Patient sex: M
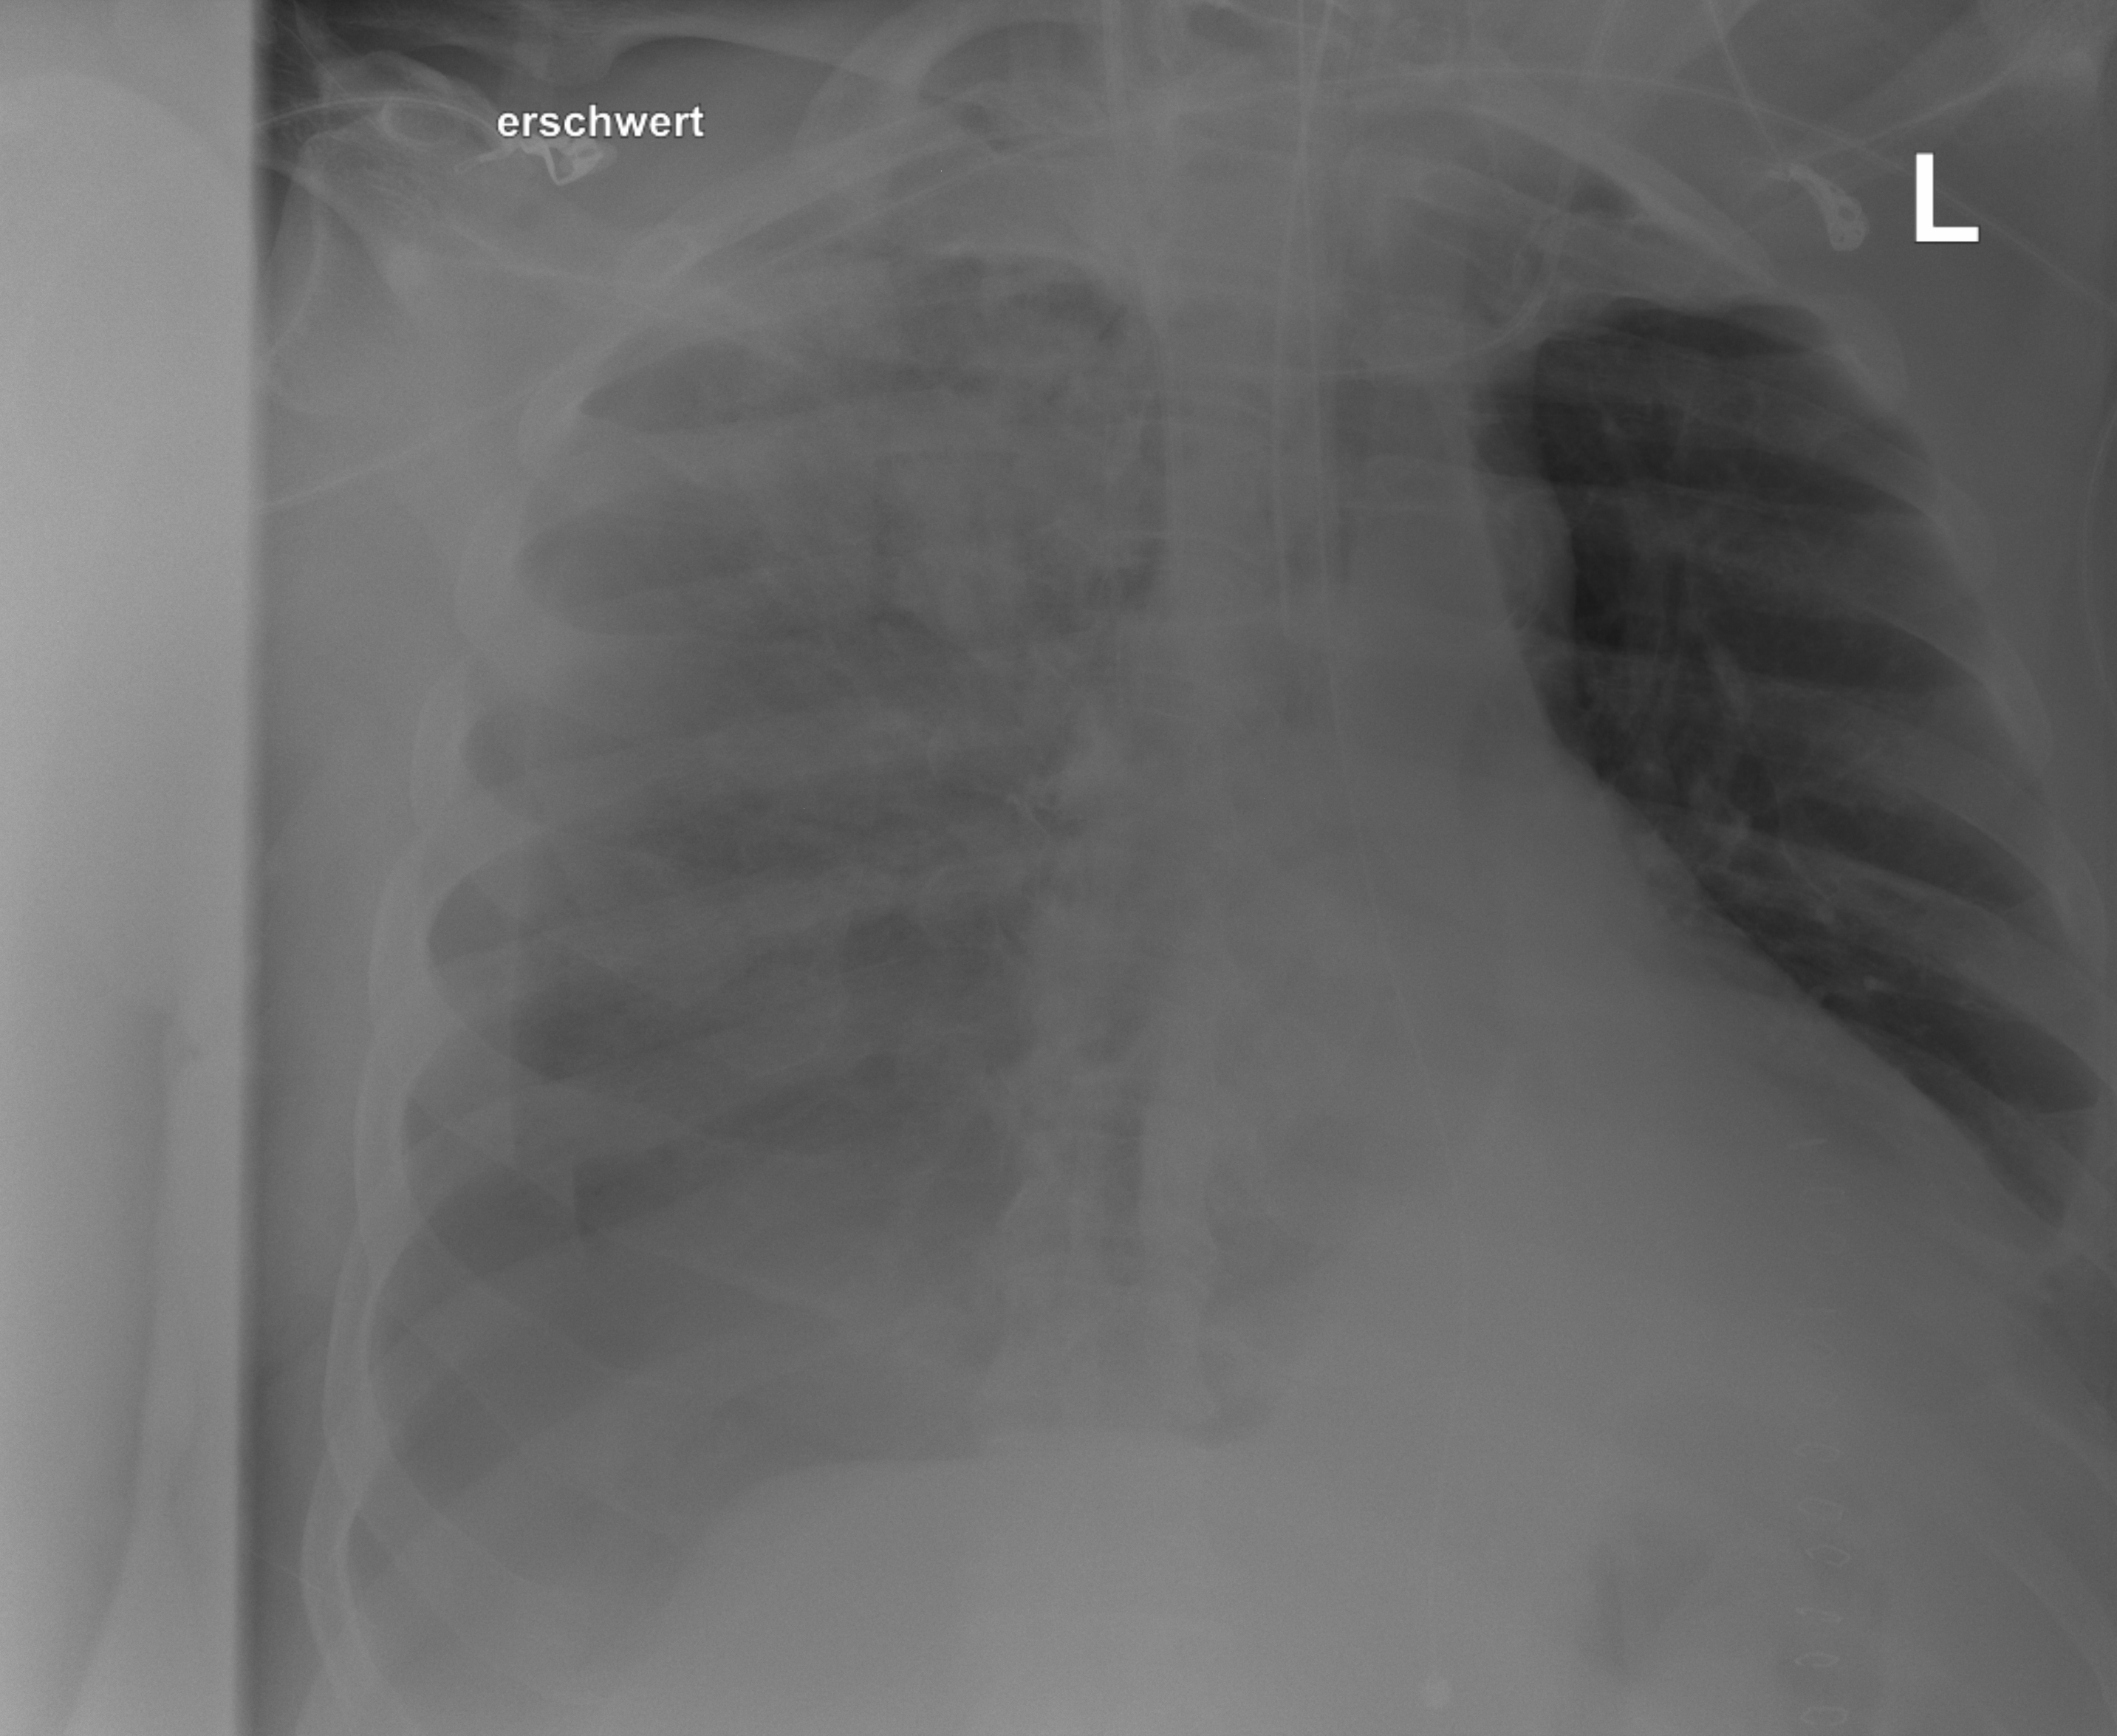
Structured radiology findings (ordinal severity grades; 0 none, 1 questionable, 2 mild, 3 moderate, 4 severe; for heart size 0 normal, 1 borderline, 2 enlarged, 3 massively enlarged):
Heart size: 2
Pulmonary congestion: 0
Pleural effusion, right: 2
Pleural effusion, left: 0
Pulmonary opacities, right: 3
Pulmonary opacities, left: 0
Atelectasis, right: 2
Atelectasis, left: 0